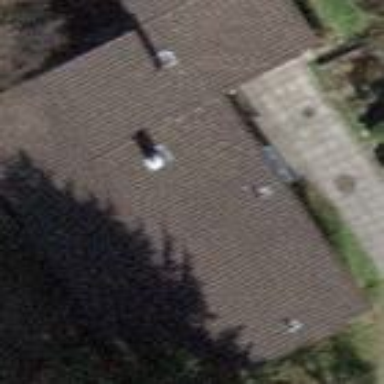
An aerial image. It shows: Detached building with gabled roof.